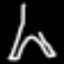
Label: The Eiffel Tower